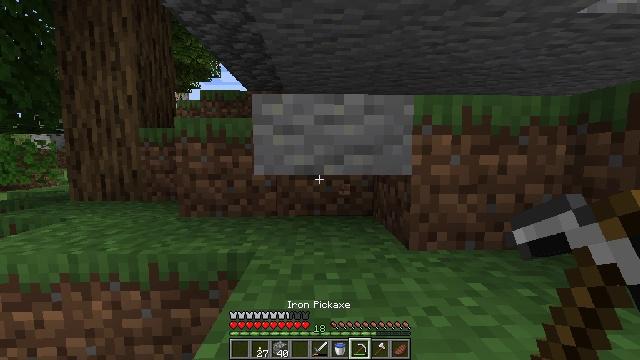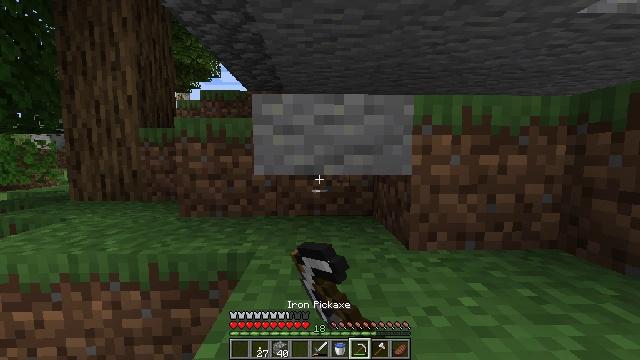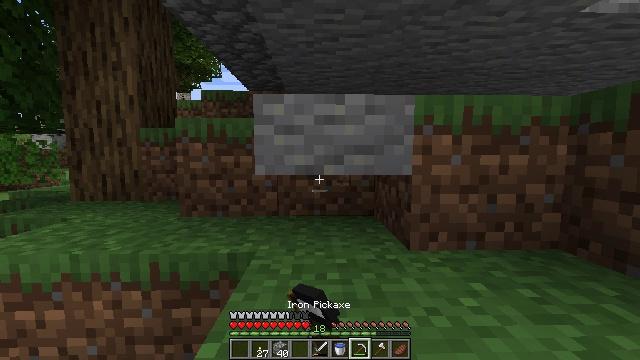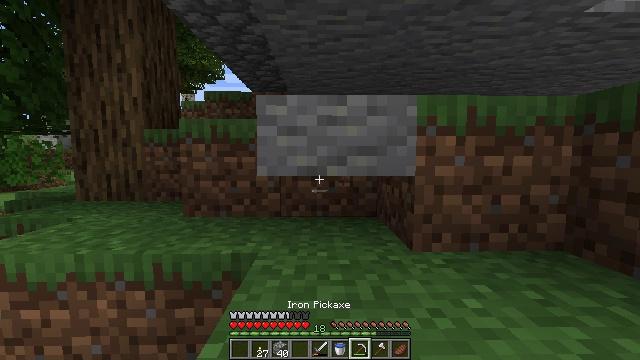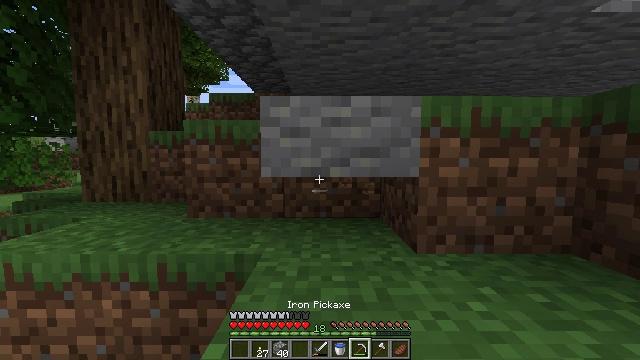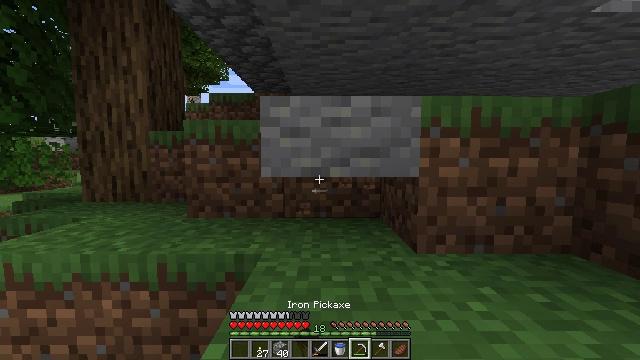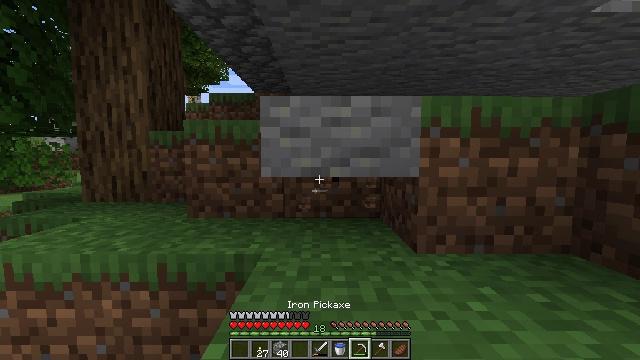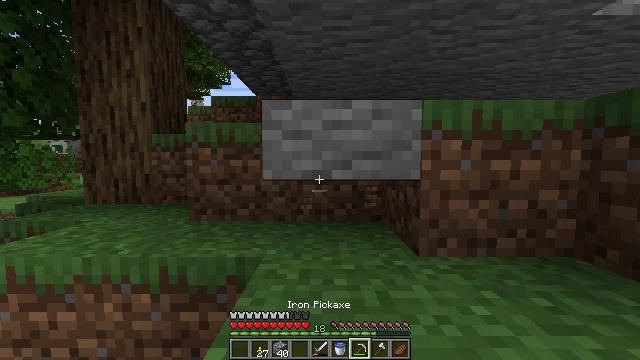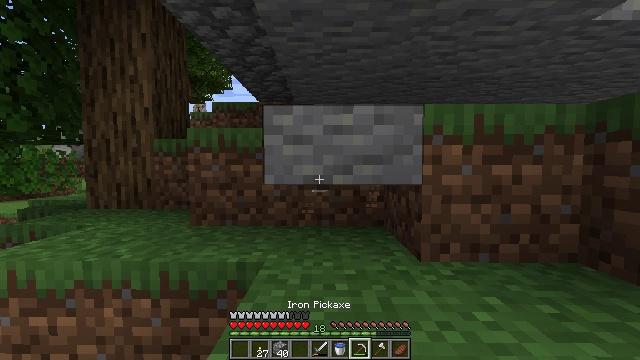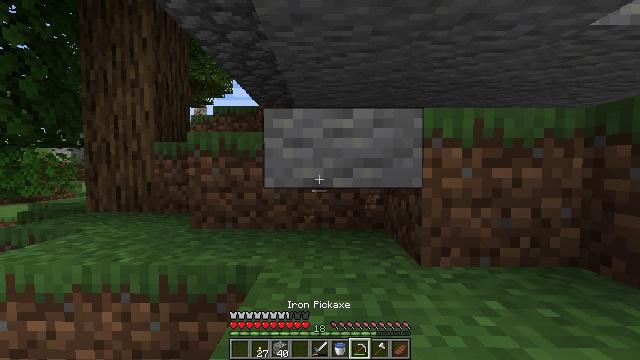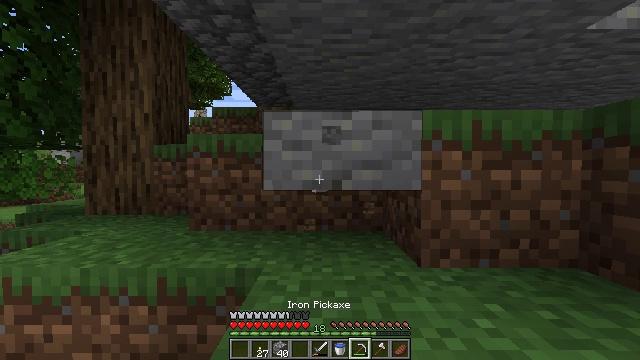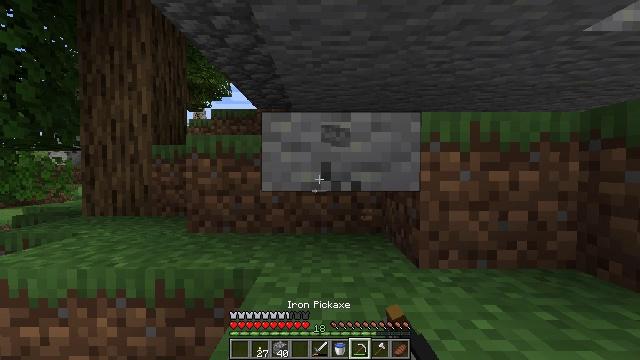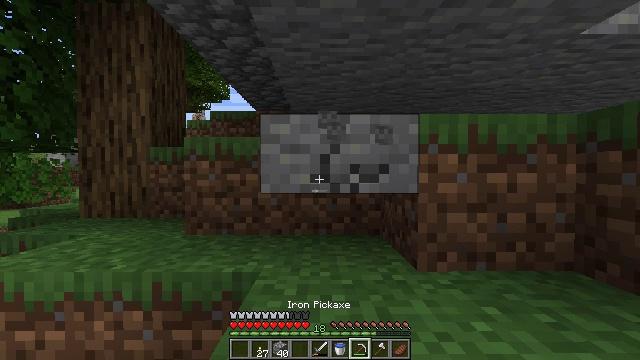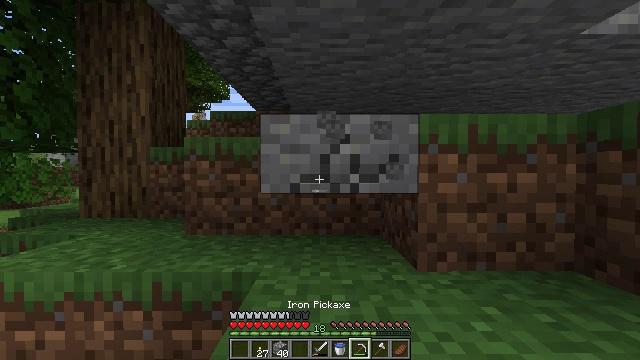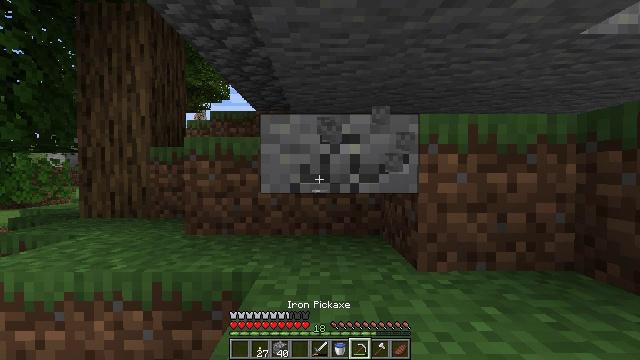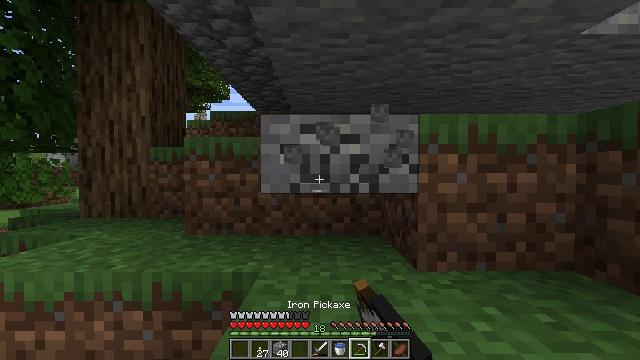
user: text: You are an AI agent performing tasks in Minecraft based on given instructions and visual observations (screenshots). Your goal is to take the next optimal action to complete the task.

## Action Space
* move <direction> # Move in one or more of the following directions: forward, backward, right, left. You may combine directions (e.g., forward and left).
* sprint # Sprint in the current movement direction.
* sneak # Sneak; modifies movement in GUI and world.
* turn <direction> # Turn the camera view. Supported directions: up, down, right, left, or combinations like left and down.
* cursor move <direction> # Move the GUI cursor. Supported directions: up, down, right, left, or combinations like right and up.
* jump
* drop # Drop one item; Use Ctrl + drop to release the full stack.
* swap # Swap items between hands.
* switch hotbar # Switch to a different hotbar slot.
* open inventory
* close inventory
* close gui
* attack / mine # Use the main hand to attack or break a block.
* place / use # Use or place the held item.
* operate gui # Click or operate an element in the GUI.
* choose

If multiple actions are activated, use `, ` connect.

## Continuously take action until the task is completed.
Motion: motion action
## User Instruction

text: Attack the andesite slab to remove it.
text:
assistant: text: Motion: attack / mine
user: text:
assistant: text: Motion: no_op
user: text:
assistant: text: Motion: attack / mine
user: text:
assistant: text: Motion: attack / mine
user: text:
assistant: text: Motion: attack / mine
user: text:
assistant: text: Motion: attack / mine
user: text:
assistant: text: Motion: no_op
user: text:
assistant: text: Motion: turn up
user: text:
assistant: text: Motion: no_op
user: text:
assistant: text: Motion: attack / mine
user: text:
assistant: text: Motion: attack / mine
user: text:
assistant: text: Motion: attack / mine
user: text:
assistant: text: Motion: attack / mine
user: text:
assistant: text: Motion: attack / mine
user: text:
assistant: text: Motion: attack / mine
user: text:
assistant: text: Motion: attack / mine
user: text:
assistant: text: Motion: attack / mine
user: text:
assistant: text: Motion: attack / mine
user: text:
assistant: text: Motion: attack / mine
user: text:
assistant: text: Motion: attack / mine
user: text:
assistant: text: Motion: attack / mine
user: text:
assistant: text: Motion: attack / mine